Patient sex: F
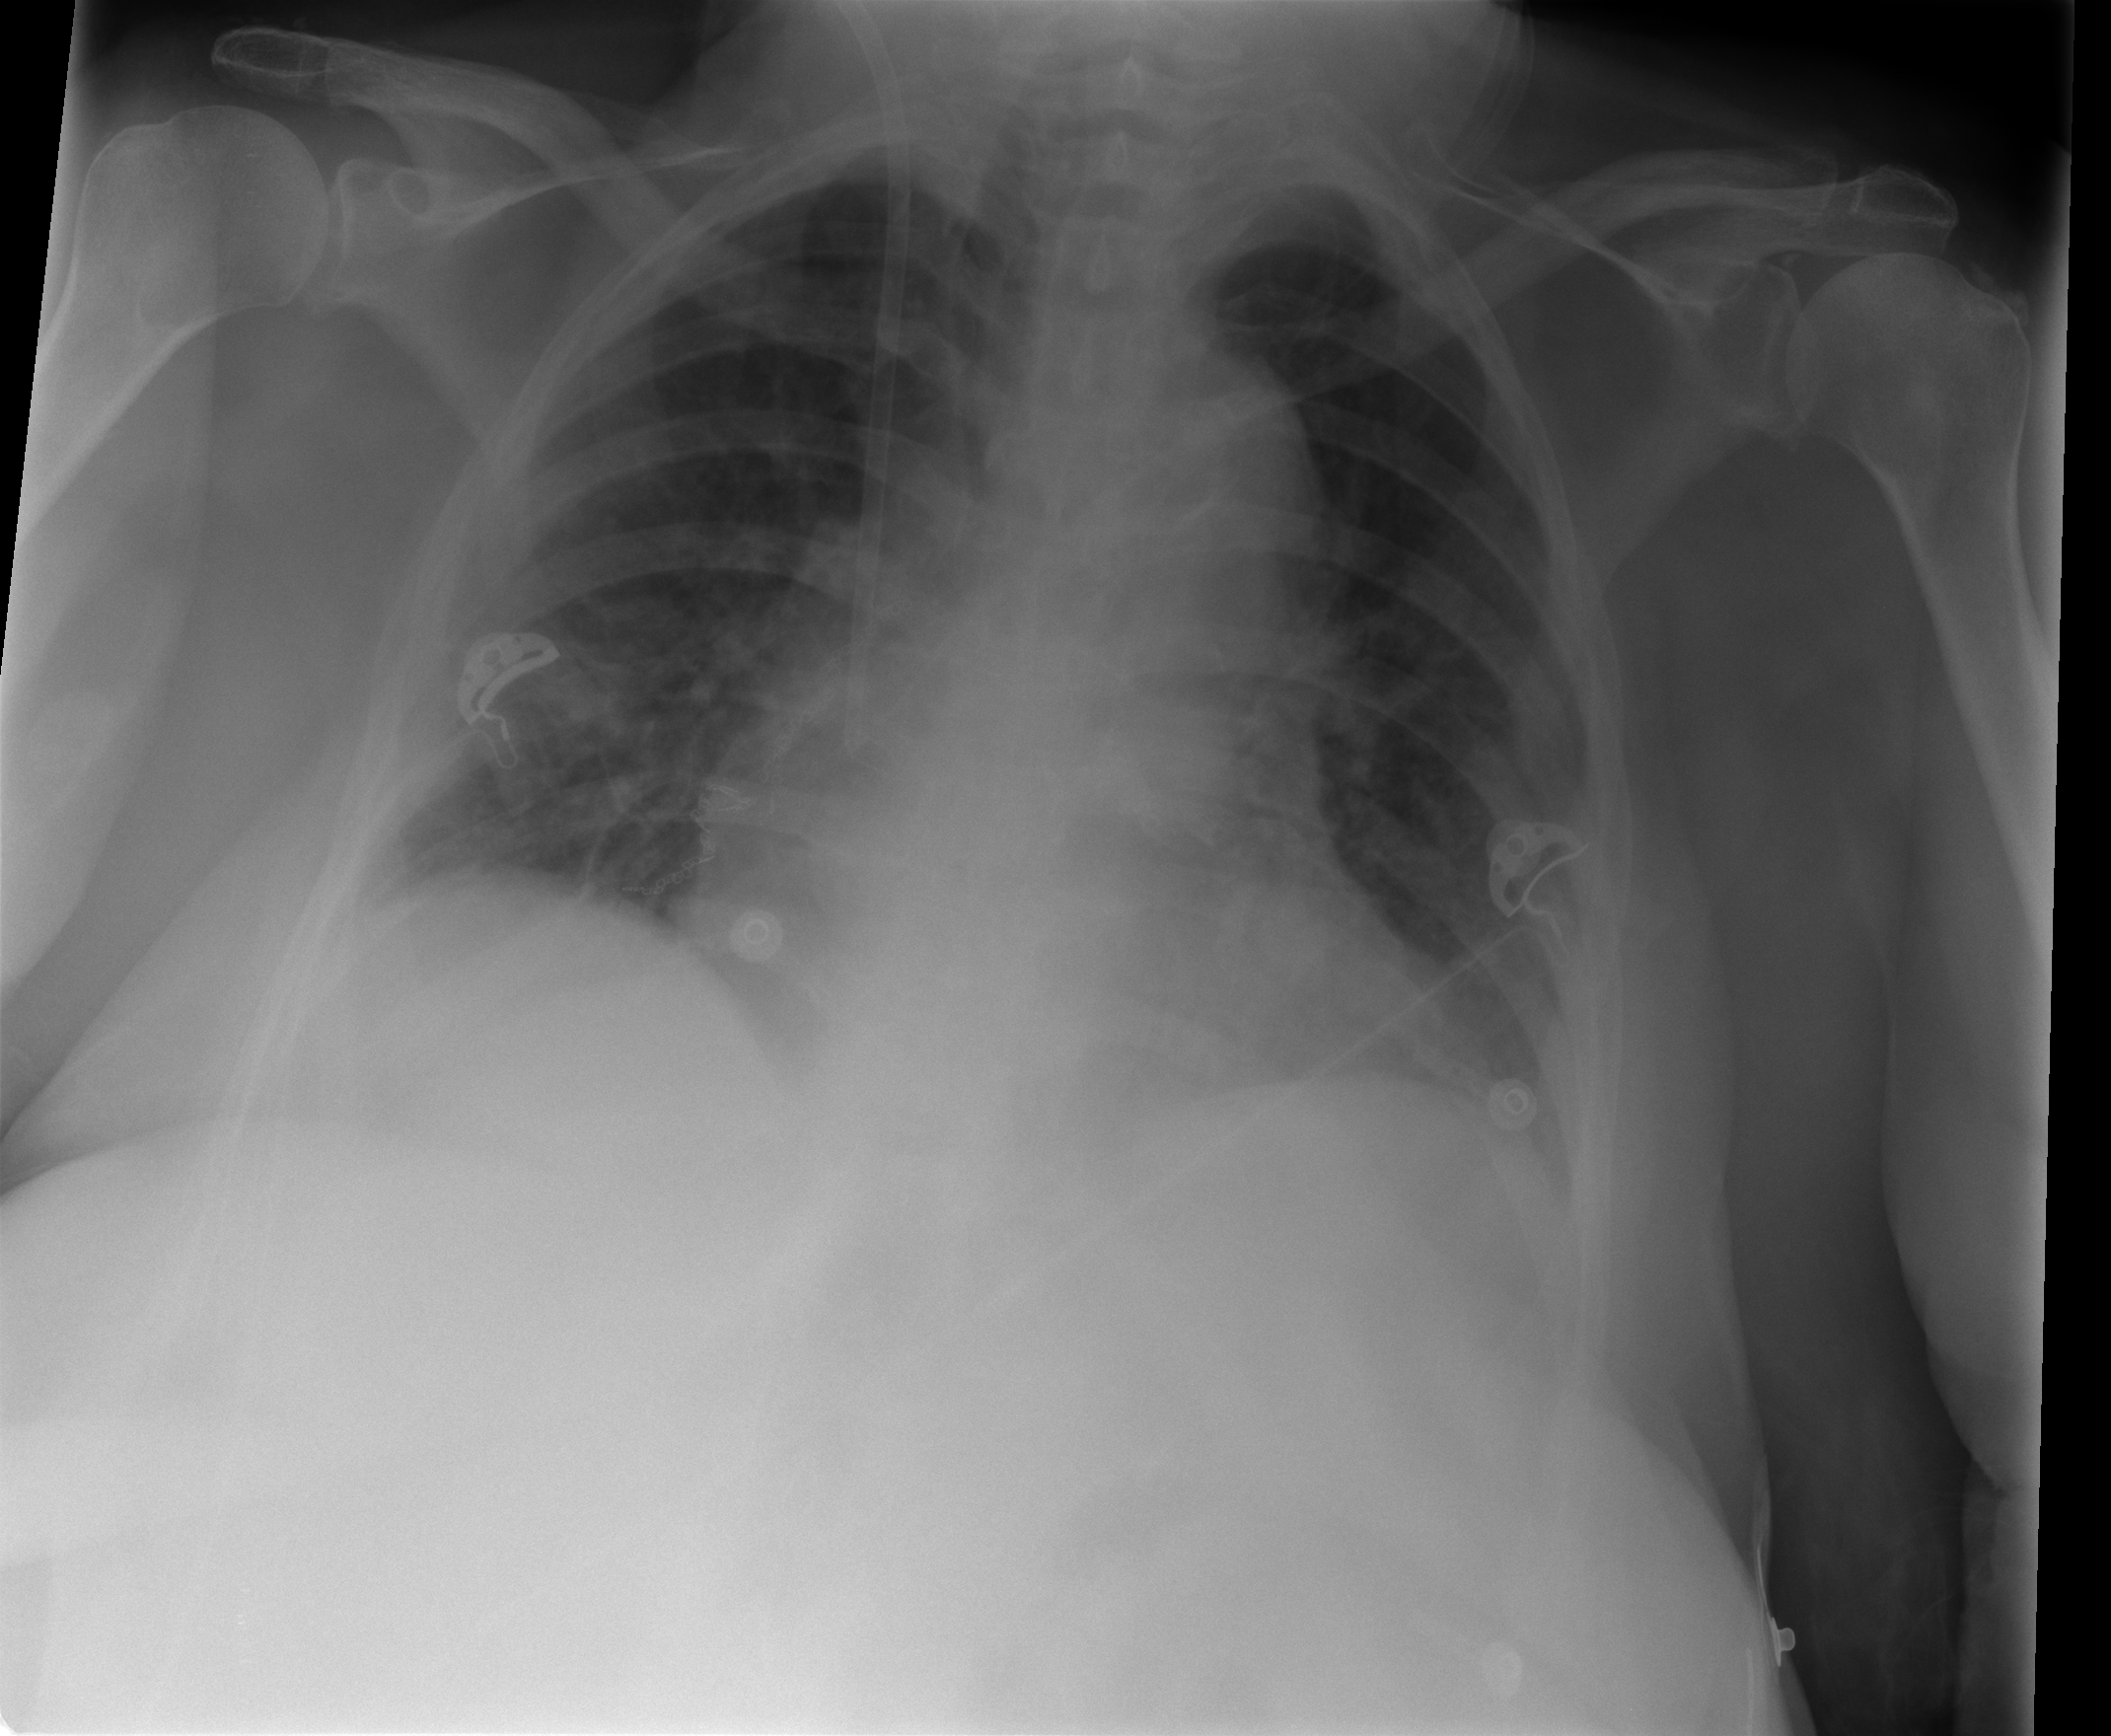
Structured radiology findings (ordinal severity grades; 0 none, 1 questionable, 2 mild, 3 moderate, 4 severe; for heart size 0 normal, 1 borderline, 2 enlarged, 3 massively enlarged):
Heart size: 2
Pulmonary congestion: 0
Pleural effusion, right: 1
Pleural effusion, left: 2
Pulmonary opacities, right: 0
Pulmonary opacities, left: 0
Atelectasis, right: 2
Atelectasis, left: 2